Field crop: tomato
Growth stage: 2
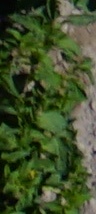
Species: tomato